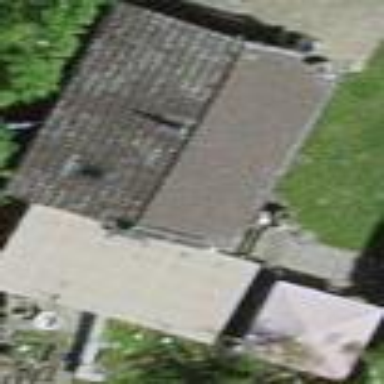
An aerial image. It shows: Bungalow.